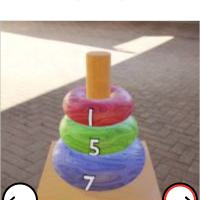
Task: sum
Answer: 13